Field crop: maize
Growth stage: 2
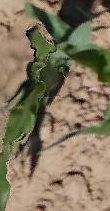
Species: maize